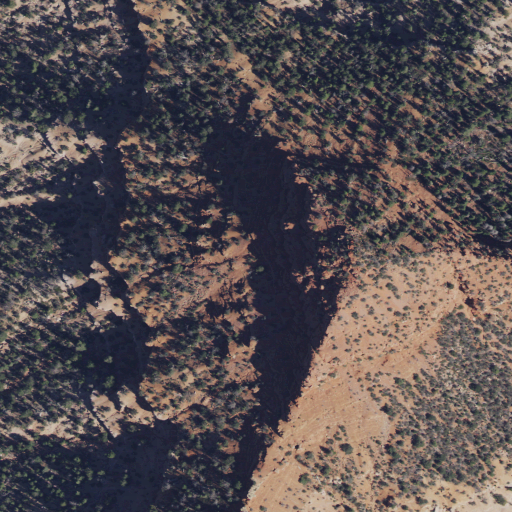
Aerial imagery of mountain in Utah named Beehive Peak containing evergreen forest, shrub, and grassland